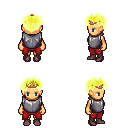
a pixel art fantasy rpg character, female body template, human, tanned skin, steel chest armor, red pants, gold bedhead hairstyle, bronze tiara, maroon shoes, four views (front, back, left, right), 2x2 character sprite sheet, small pixel art, hard edges, no anti-aliasing